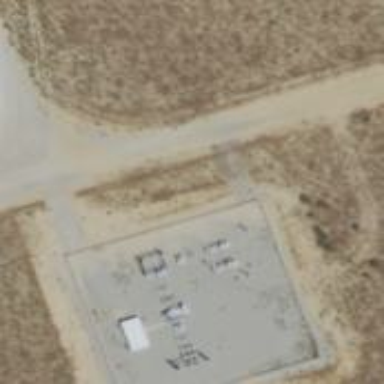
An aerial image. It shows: Power substation.